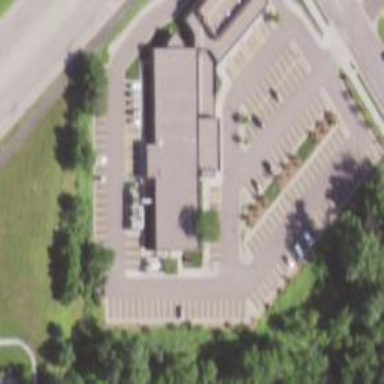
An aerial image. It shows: Clinic building offering healthcare services.